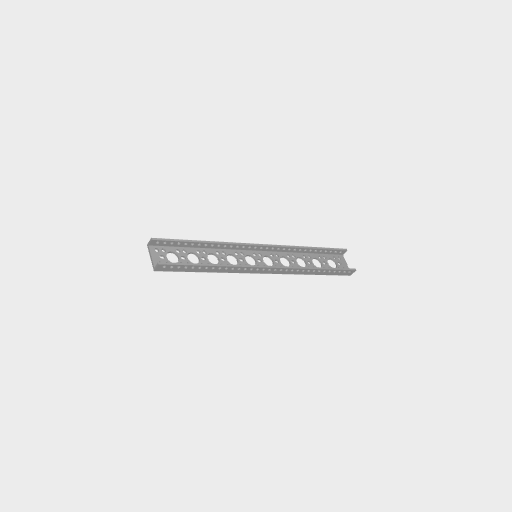
Part: MiniLowSideUChannel10H